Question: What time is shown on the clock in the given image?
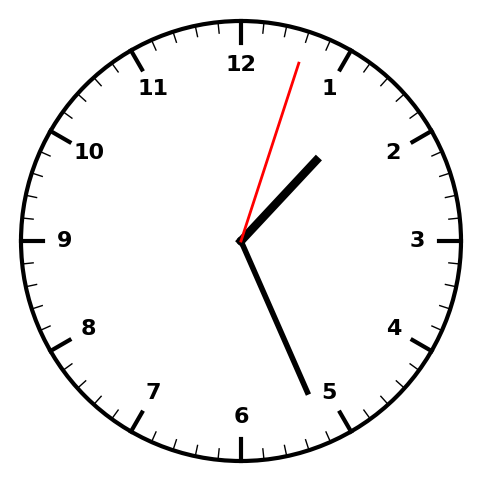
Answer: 01:26:03